Question: I have a '<ul>' with a number of '<li>' elements in it. A number of them are hidden and are added to the end of the list upon clicking with jQuery 'after()'.
However, for some reason, the elements added with 'after()' are always a bit too close to the element they are added after.
I have made a jsbin to demonstrate <URL>
Also, a screenshot to explain:

The reason for using 'after()' instead of a simple 'addClass' or 'show' is because the list relies on applying styles with 'li:nth-child(even)', so if the elements are there, but only hidden, it causes issues in the styling of the list.
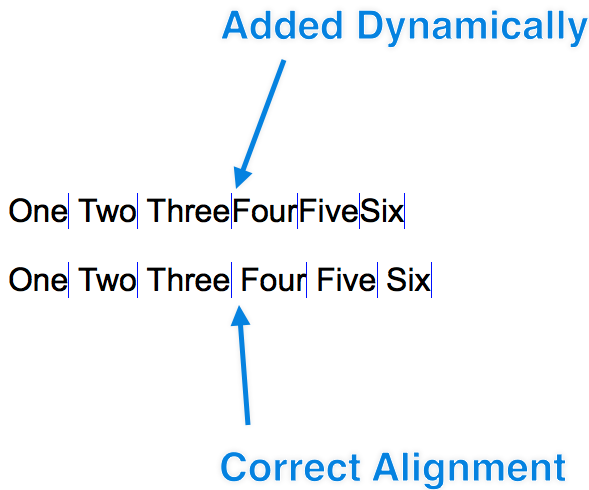
Answer: The answer is because the '<li>' elements are 'inline', and in your HTML are separated by a newline, which when rendered creates a space between them.
When you are programatically inserting elements, they are not separated by a newline so no space appears between them.
You can see the effect of the newline by placing all the 'li' elements on a single line, the spacing will disappear, or by adding 'float:left' to the 'li' in your CSS
## Demo of this effect
<URL>